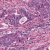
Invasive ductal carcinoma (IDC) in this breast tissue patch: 0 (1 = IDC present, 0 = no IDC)